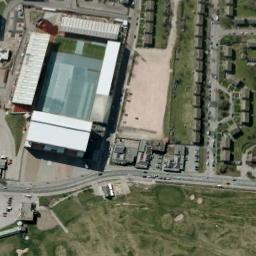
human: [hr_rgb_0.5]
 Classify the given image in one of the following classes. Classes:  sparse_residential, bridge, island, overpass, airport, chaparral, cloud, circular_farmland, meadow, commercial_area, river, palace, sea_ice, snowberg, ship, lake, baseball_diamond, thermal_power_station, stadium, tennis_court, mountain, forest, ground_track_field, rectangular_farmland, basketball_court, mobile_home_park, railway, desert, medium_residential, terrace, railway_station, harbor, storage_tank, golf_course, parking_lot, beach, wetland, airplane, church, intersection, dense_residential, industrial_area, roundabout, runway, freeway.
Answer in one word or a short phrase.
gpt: stadium